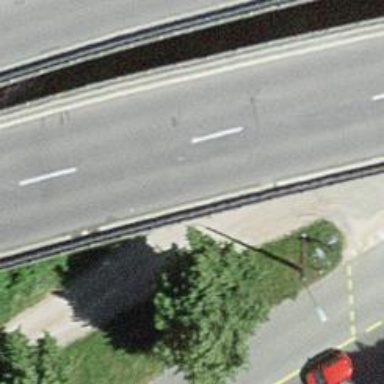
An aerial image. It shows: Asphalt bridge over motorway.